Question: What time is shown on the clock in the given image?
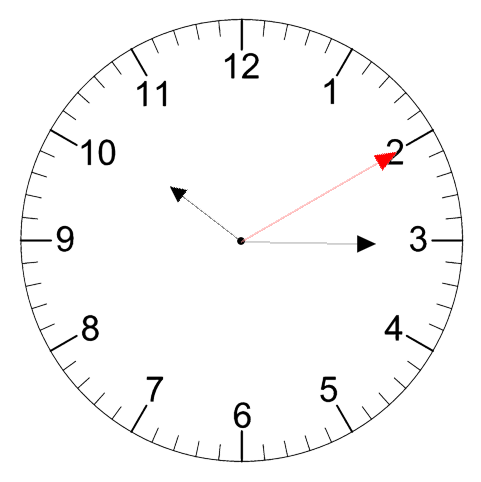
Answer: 10:15:10